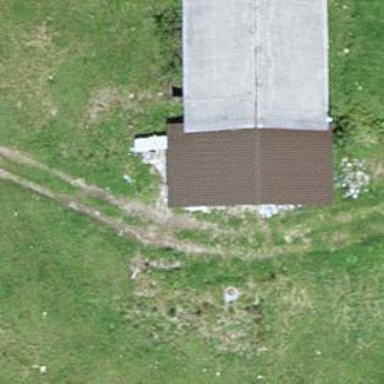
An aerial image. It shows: Isolated dwelling in the countryside.